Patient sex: F
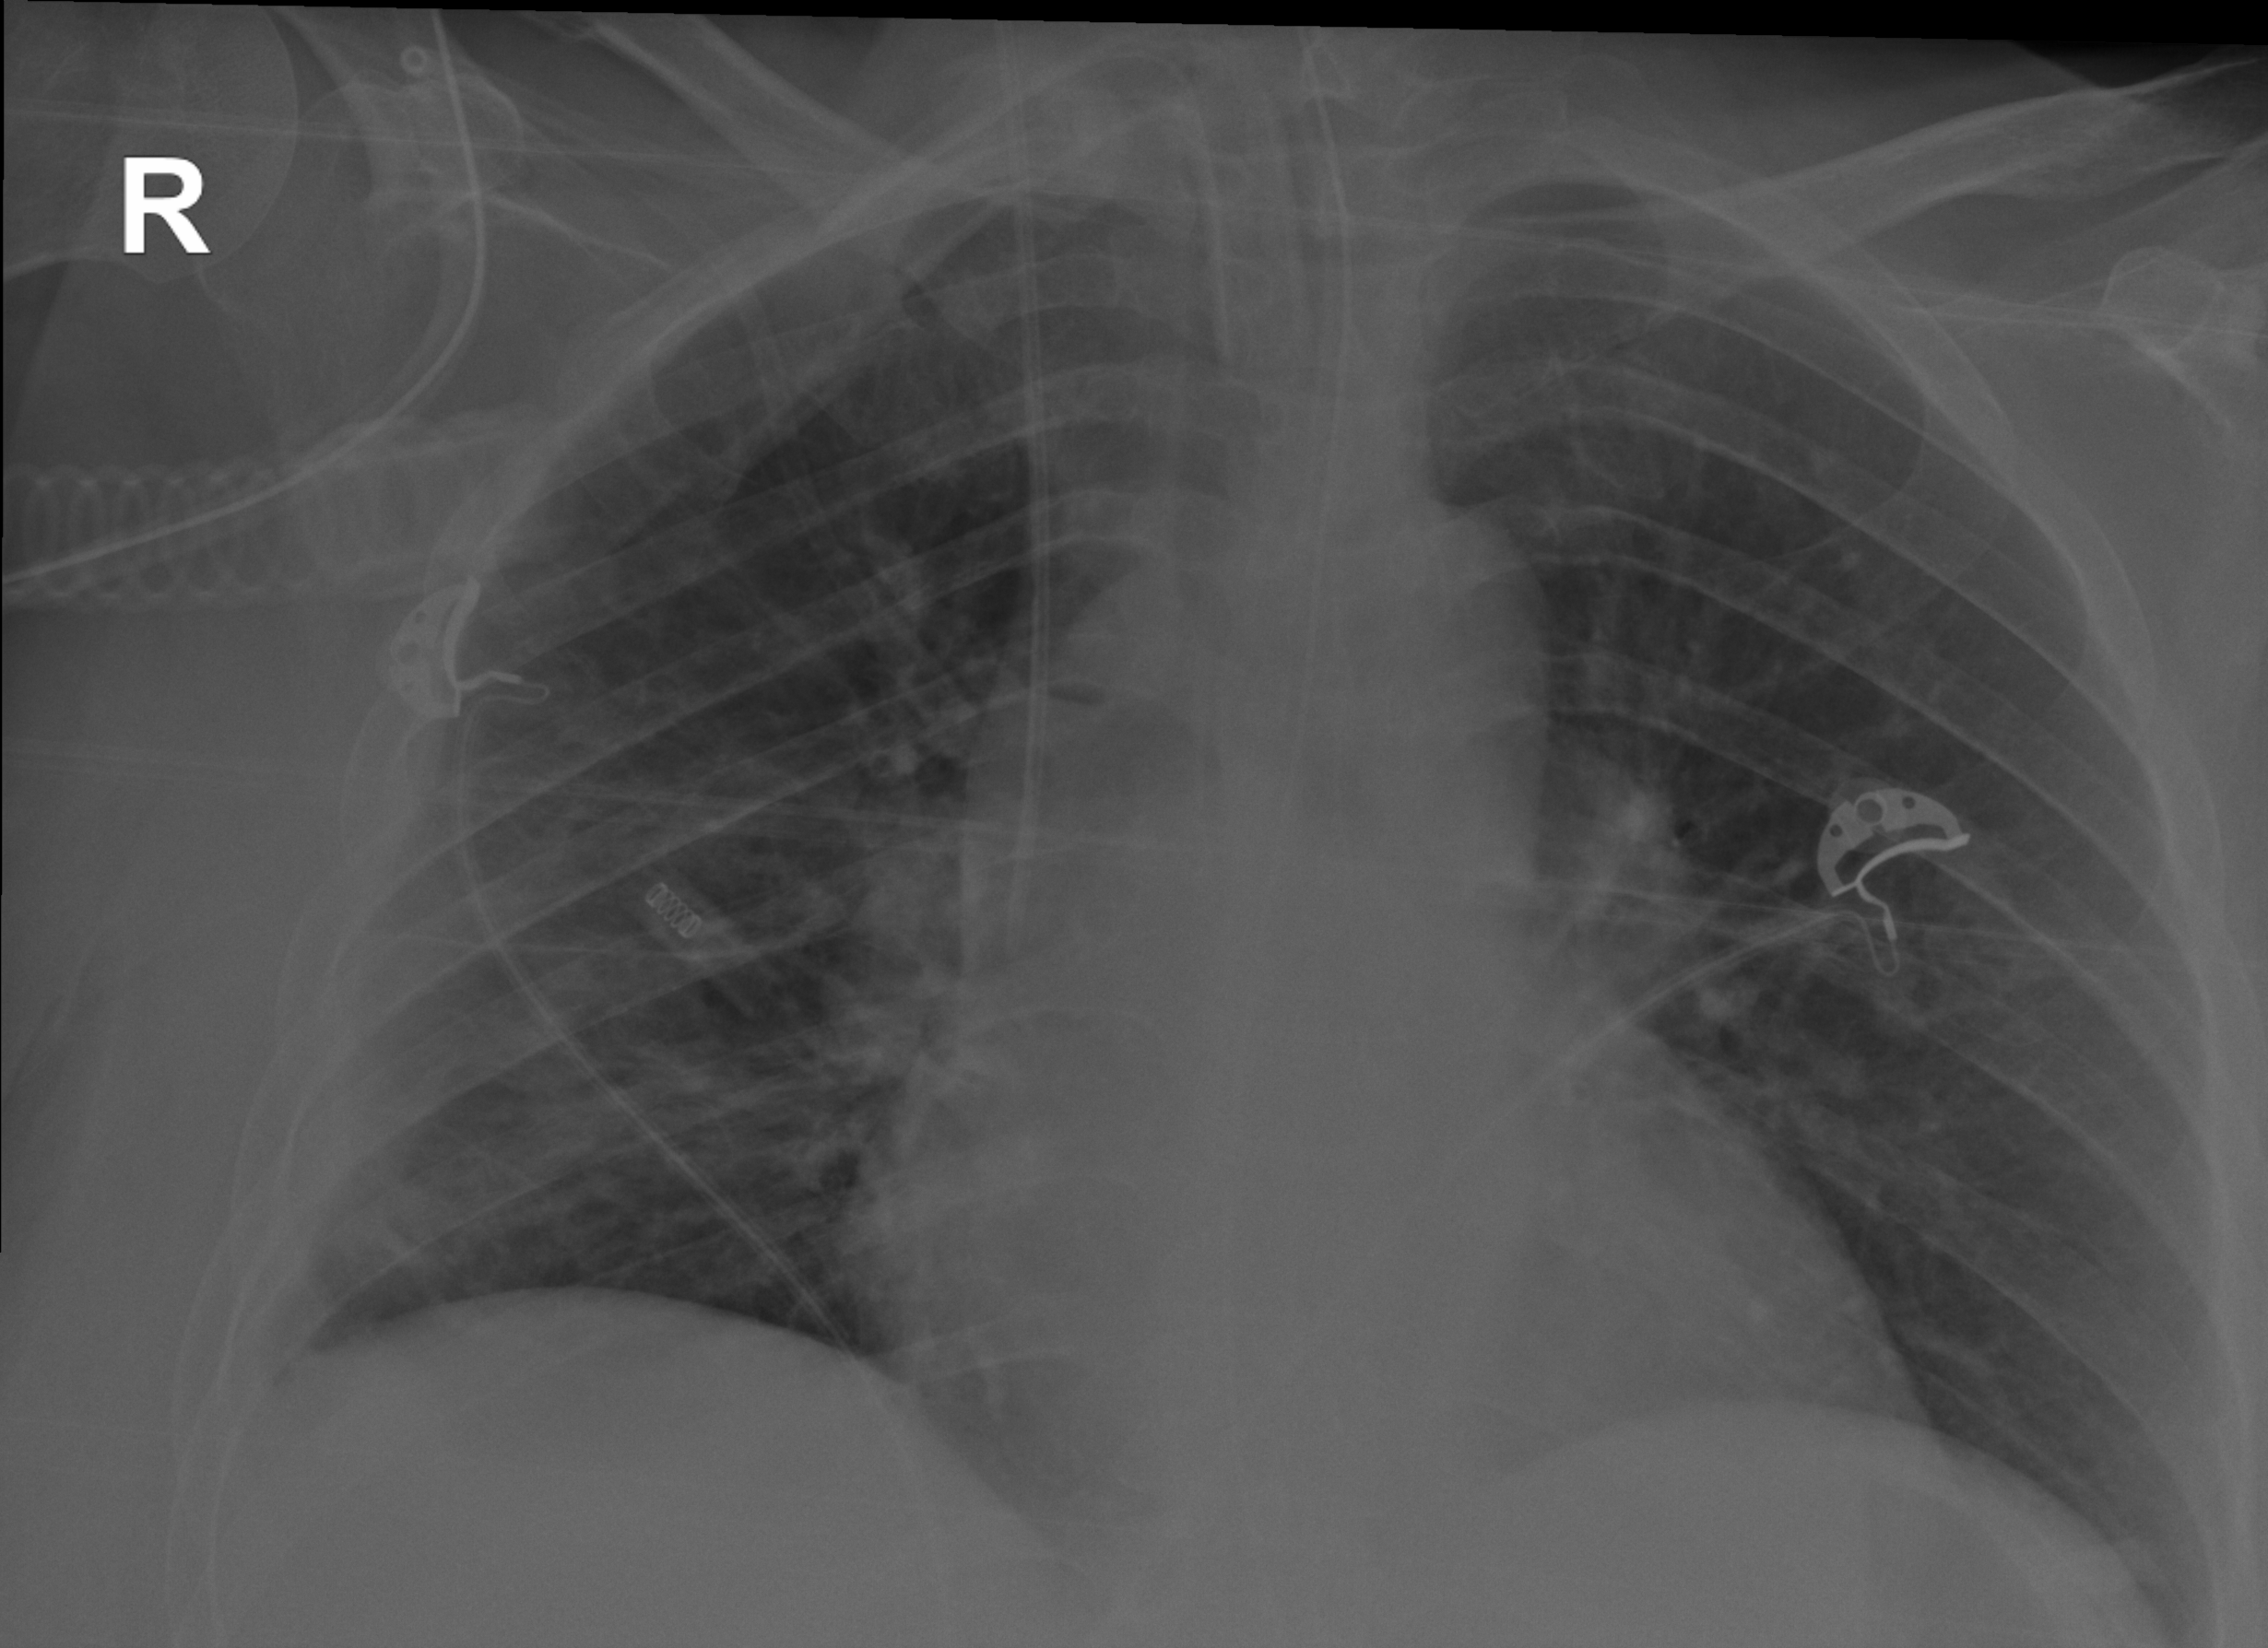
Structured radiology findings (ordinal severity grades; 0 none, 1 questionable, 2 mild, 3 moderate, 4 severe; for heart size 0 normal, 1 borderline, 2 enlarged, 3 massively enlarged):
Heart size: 2
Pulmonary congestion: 2
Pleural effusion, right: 2
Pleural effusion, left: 0
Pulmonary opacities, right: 2
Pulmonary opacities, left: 0
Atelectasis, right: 2
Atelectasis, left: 2